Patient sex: M
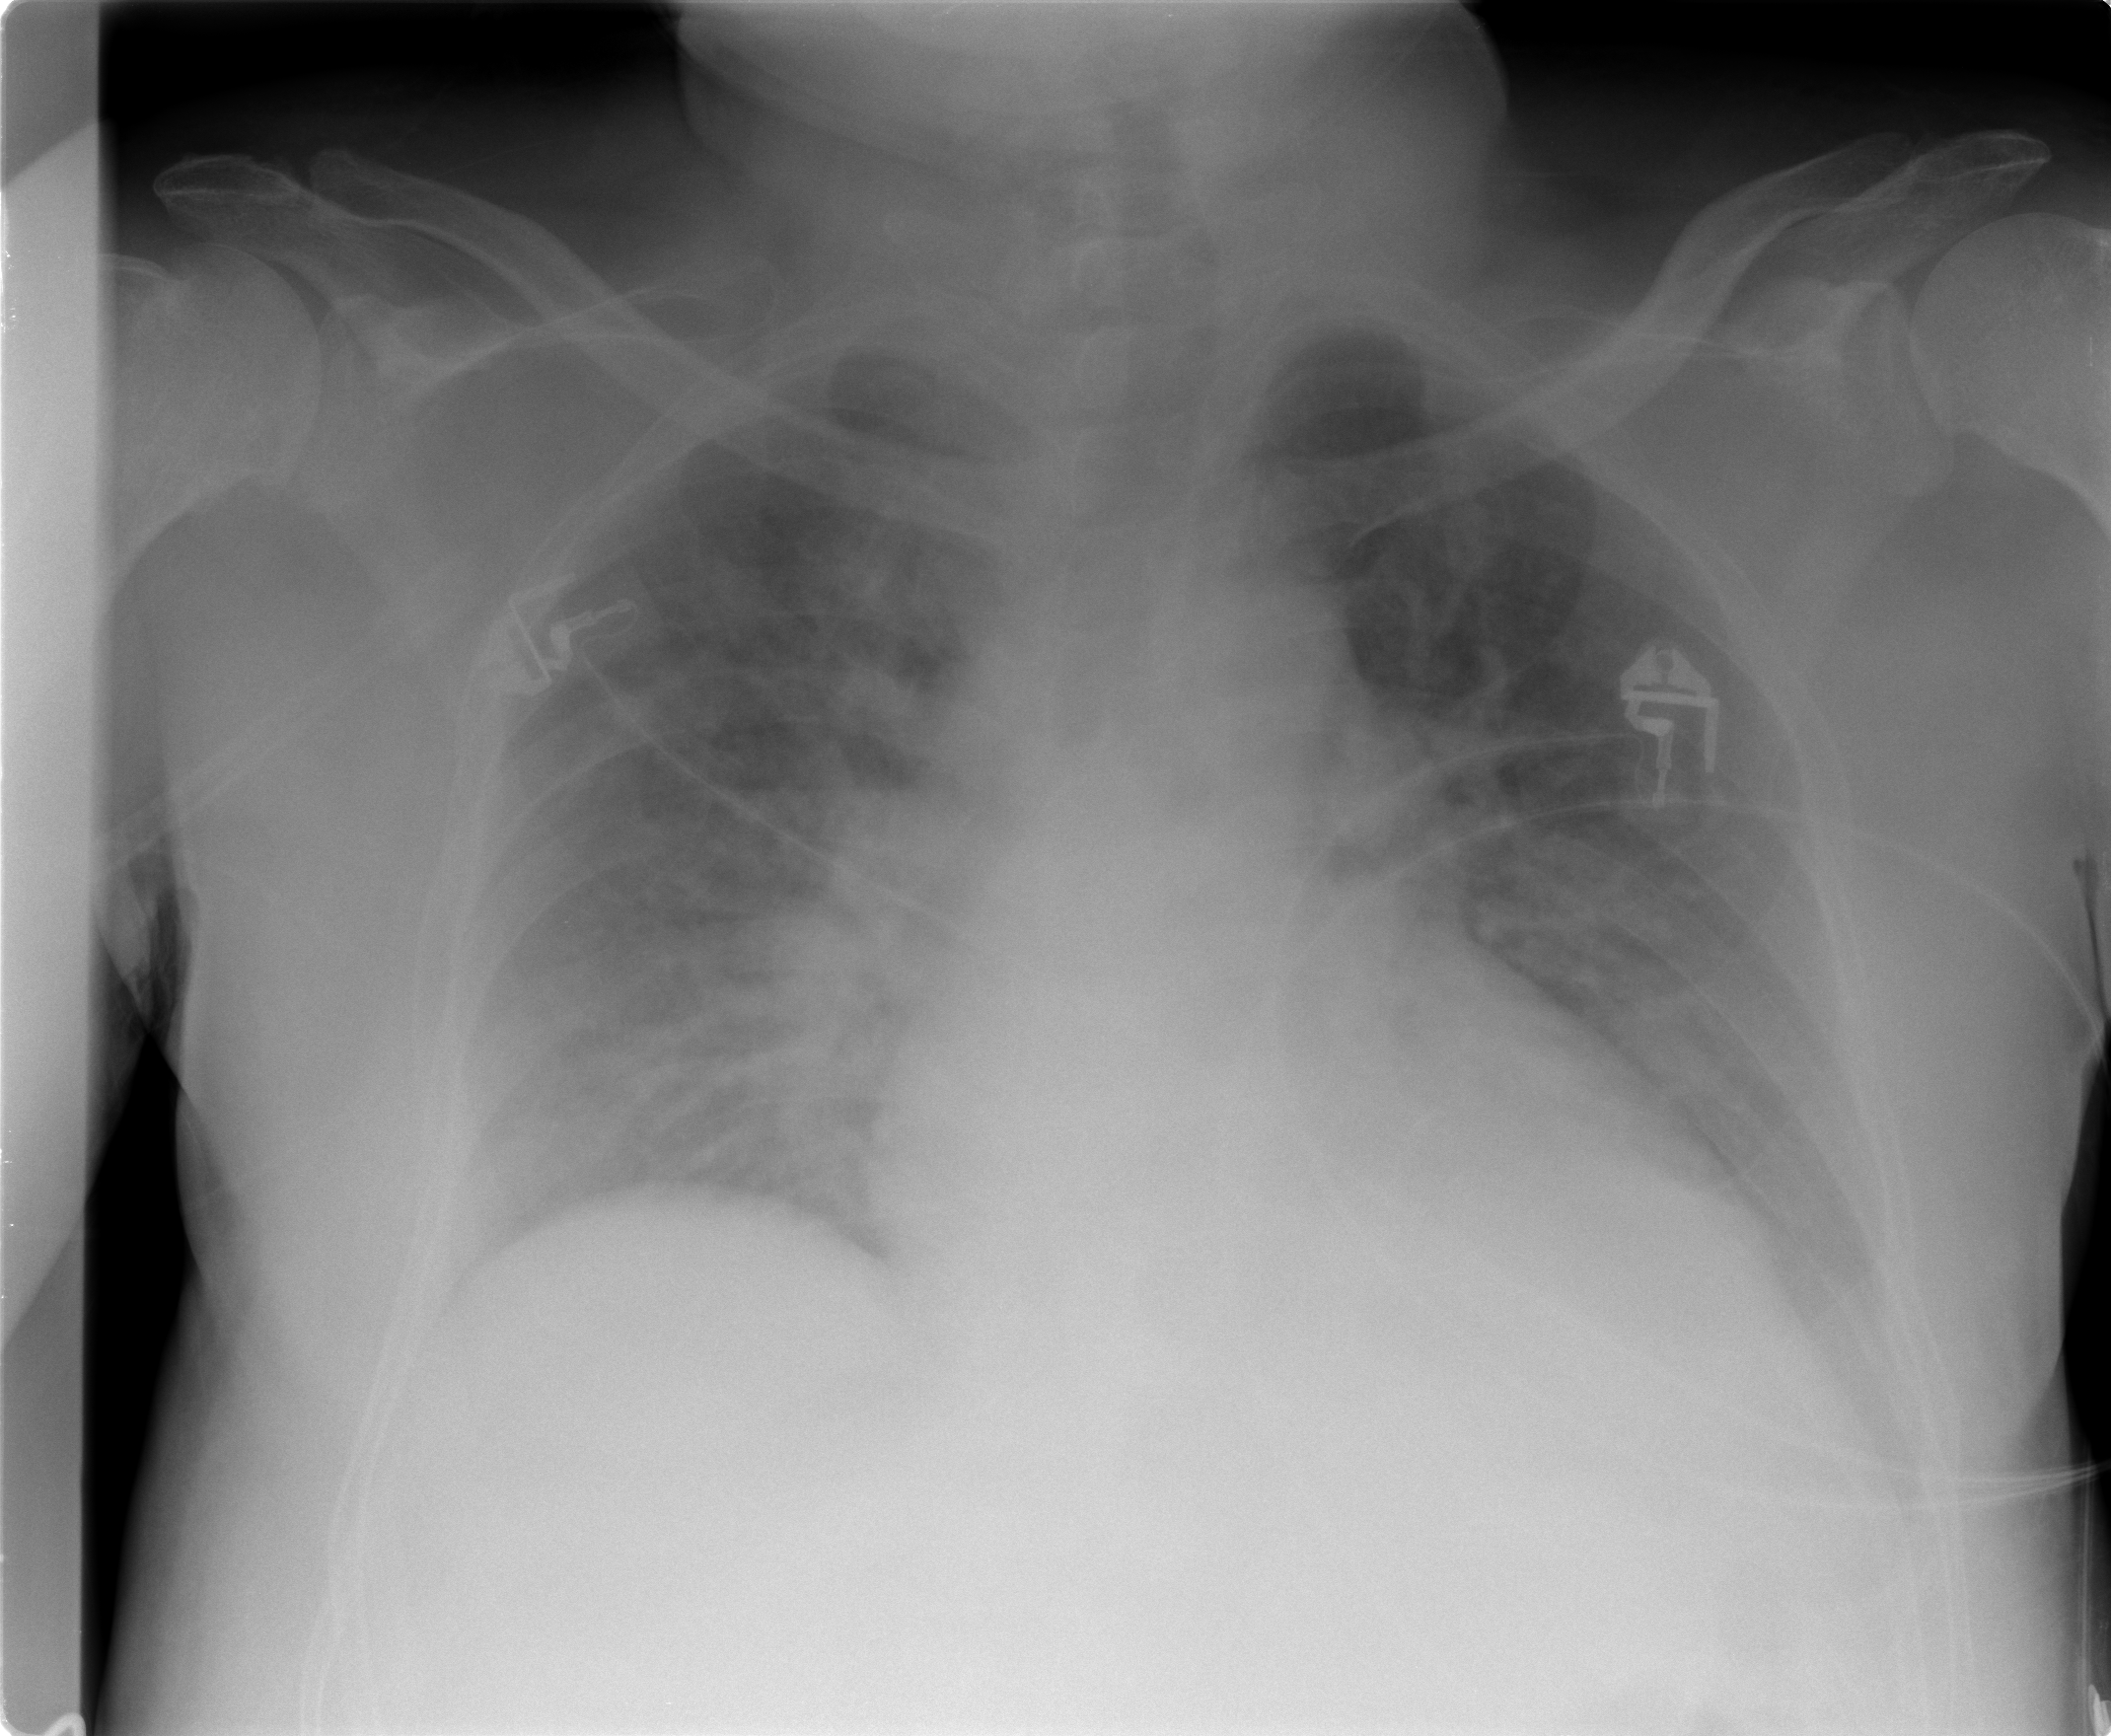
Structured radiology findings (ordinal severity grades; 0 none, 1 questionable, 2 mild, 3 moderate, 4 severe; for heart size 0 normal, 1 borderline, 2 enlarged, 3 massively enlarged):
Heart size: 2
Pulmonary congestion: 3
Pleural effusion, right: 0
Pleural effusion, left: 1
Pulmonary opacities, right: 0
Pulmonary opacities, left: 0
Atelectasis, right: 2
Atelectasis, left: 0